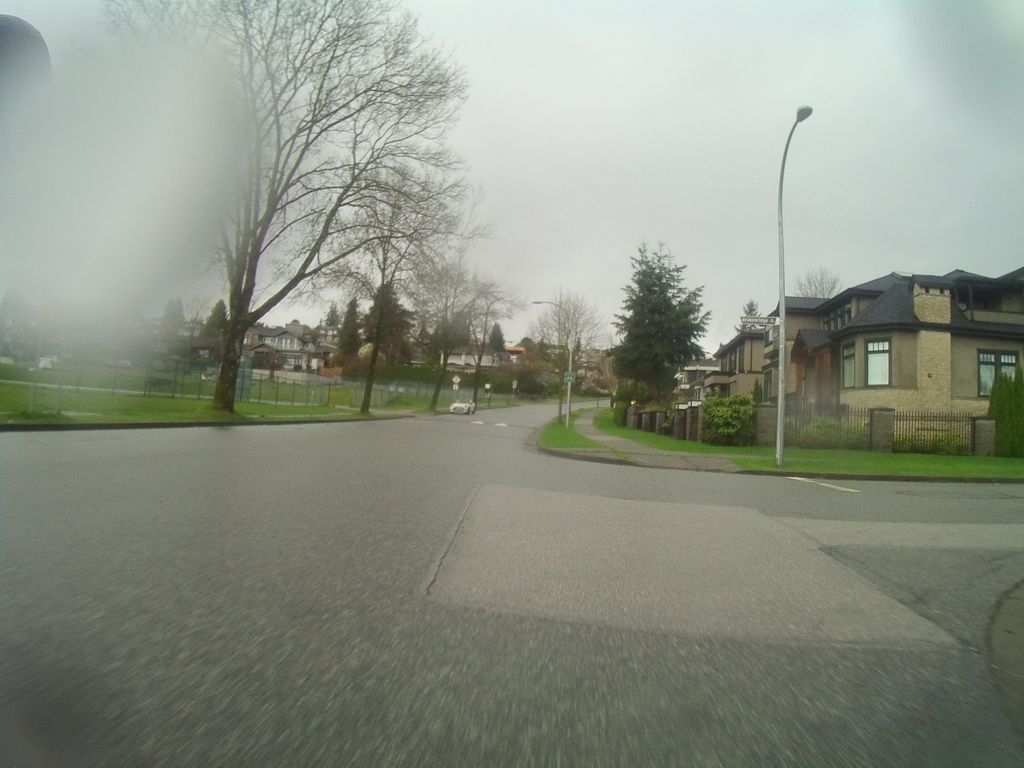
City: vancouver